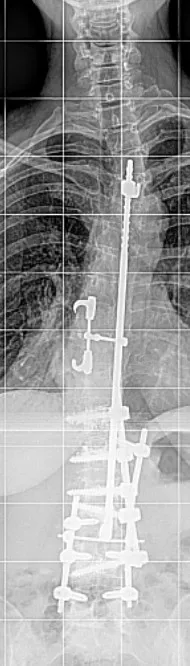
X-ray of the spine in anterior-posterior projection one year after additional ventral augmentation.
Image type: radiology (x_ray)